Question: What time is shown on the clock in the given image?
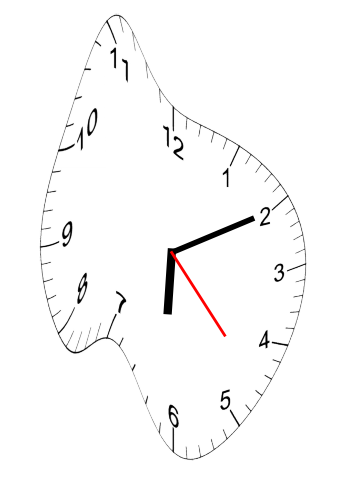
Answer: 06:10:23